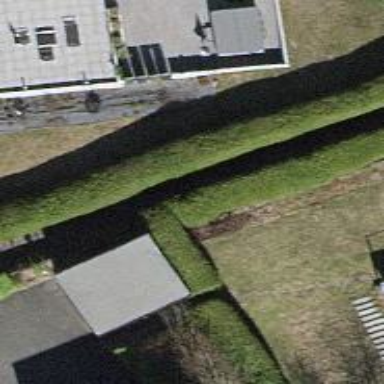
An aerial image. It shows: Hedge barrier.